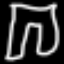
Label: pants